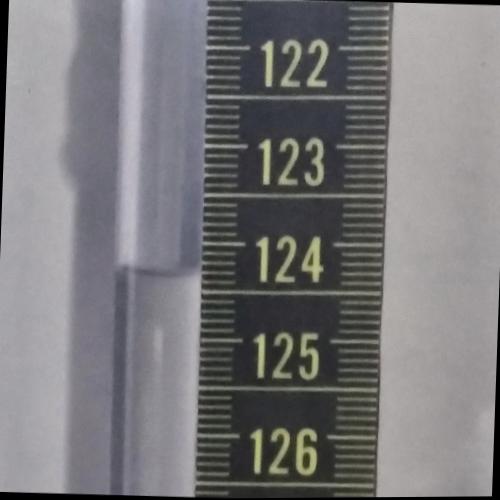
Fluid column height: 124.3 cm